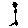
Label: flower